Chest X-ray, AP view. Patient: 33 years old, sex M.
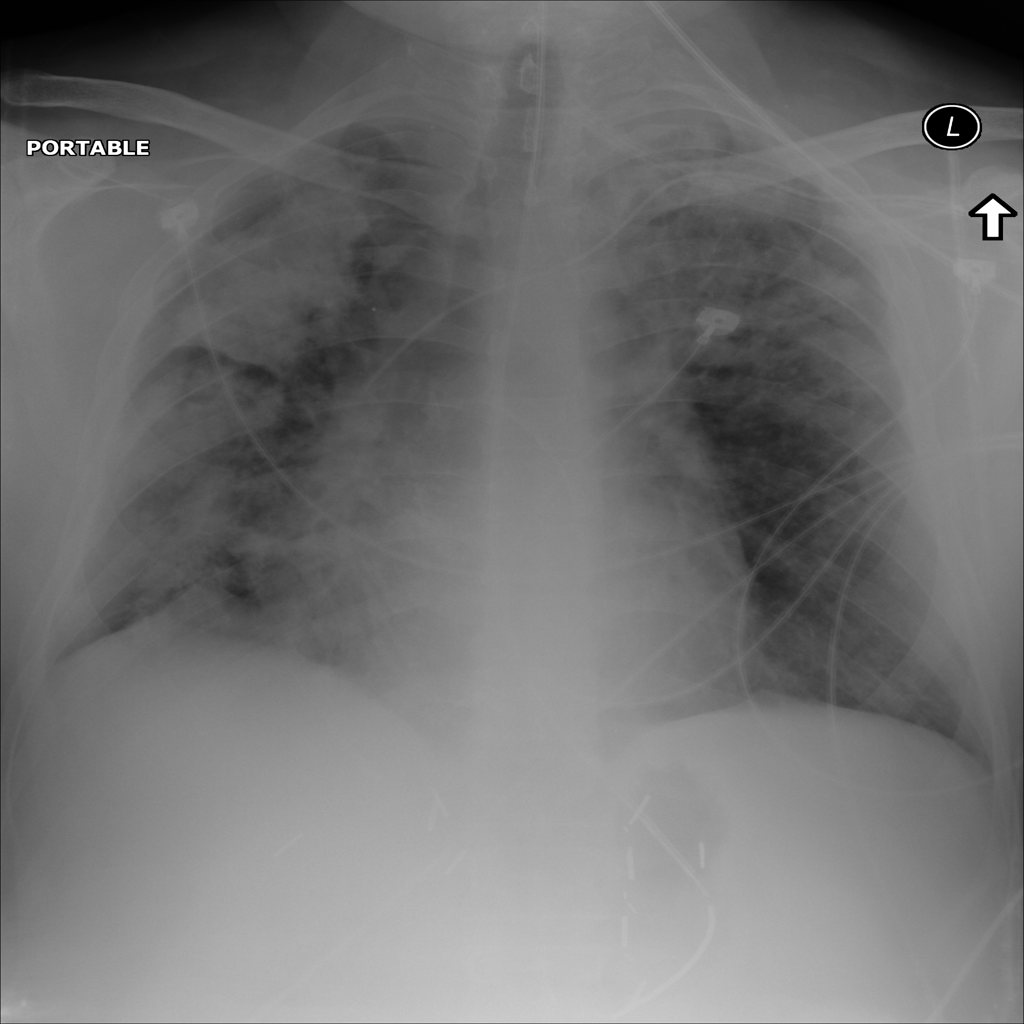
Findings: Infiltration